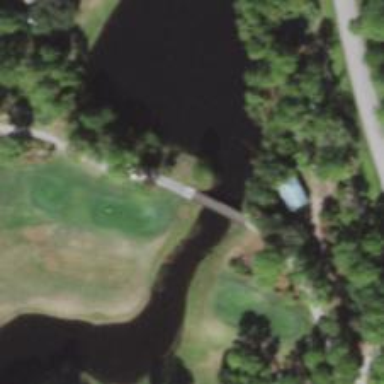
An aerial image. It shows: Service road on bridge for golf carts.